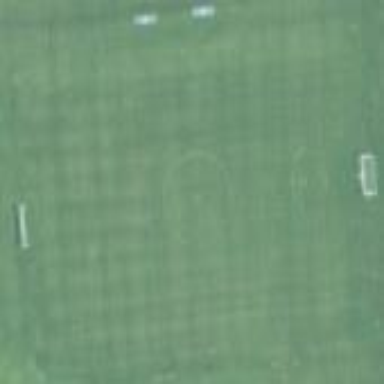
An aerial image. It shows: Soccer pitch designated for leisure and sports activities.